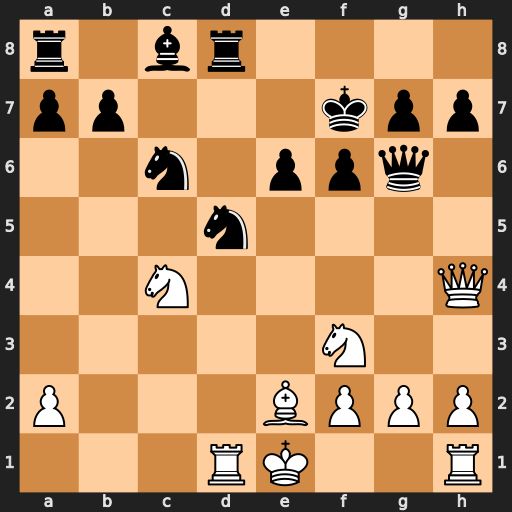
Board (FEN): r1br4/pp3kpp/2n1ppq1/3n4/2N4Q/5N2/P3BPPP/3RK2R
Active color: w
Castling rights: K
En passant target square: -
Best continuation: Nfe5+ fxe5 Bh5 Qxh5 Qxh5+